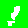
Digit: 1